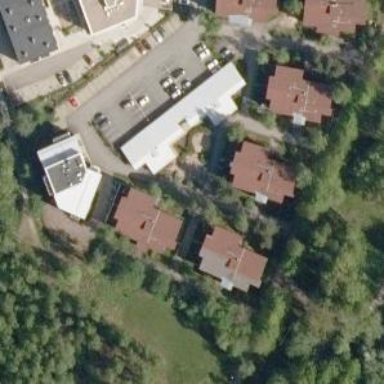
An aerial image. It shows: Parking area with surface.